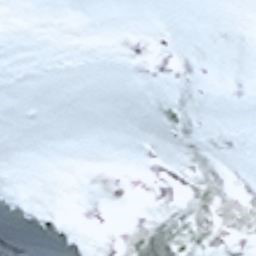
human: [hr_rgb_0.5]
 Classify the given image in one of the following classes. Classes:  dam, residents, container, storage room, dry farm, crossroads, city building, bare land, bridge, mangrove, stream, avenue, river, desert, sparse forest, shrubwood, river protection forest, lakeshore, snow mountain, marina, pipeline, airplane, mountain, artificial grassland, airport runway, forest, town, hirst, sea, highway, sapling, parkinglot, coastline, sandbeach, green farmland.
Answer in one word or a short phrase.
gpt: snow mountain